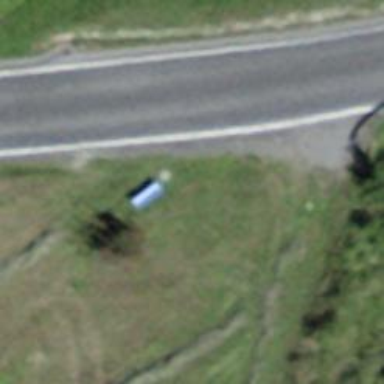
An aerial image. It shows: Blue bench.